Interaction volume radius: 10 \u00c5
Interaction volume height: 25 \u00c5
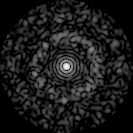
Disorder parameter: 0.8579